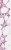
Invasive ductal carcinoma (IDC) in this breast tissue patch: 0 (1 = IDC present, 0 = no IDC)